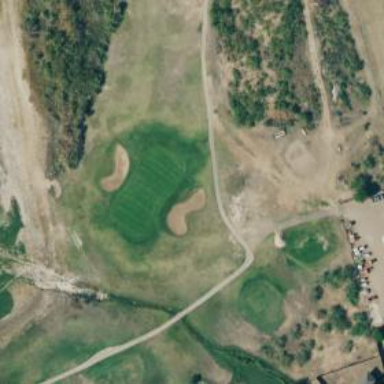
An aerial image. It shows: View of golf hole.